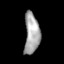
Tissue: lung
Cell type: Fibroblasts
Senescence score: 0.5486
Nuclear area (px): 606
Mean DAPI intensity: 165.673